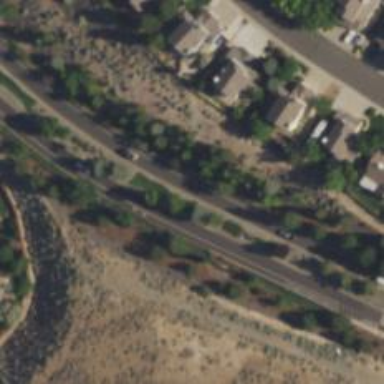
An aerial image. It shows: Secondary road with separate asphalt sidewalk.